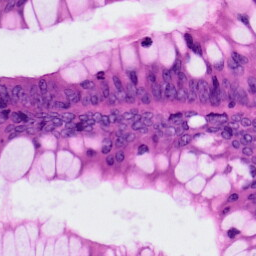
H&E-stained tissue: Colon